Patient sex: F
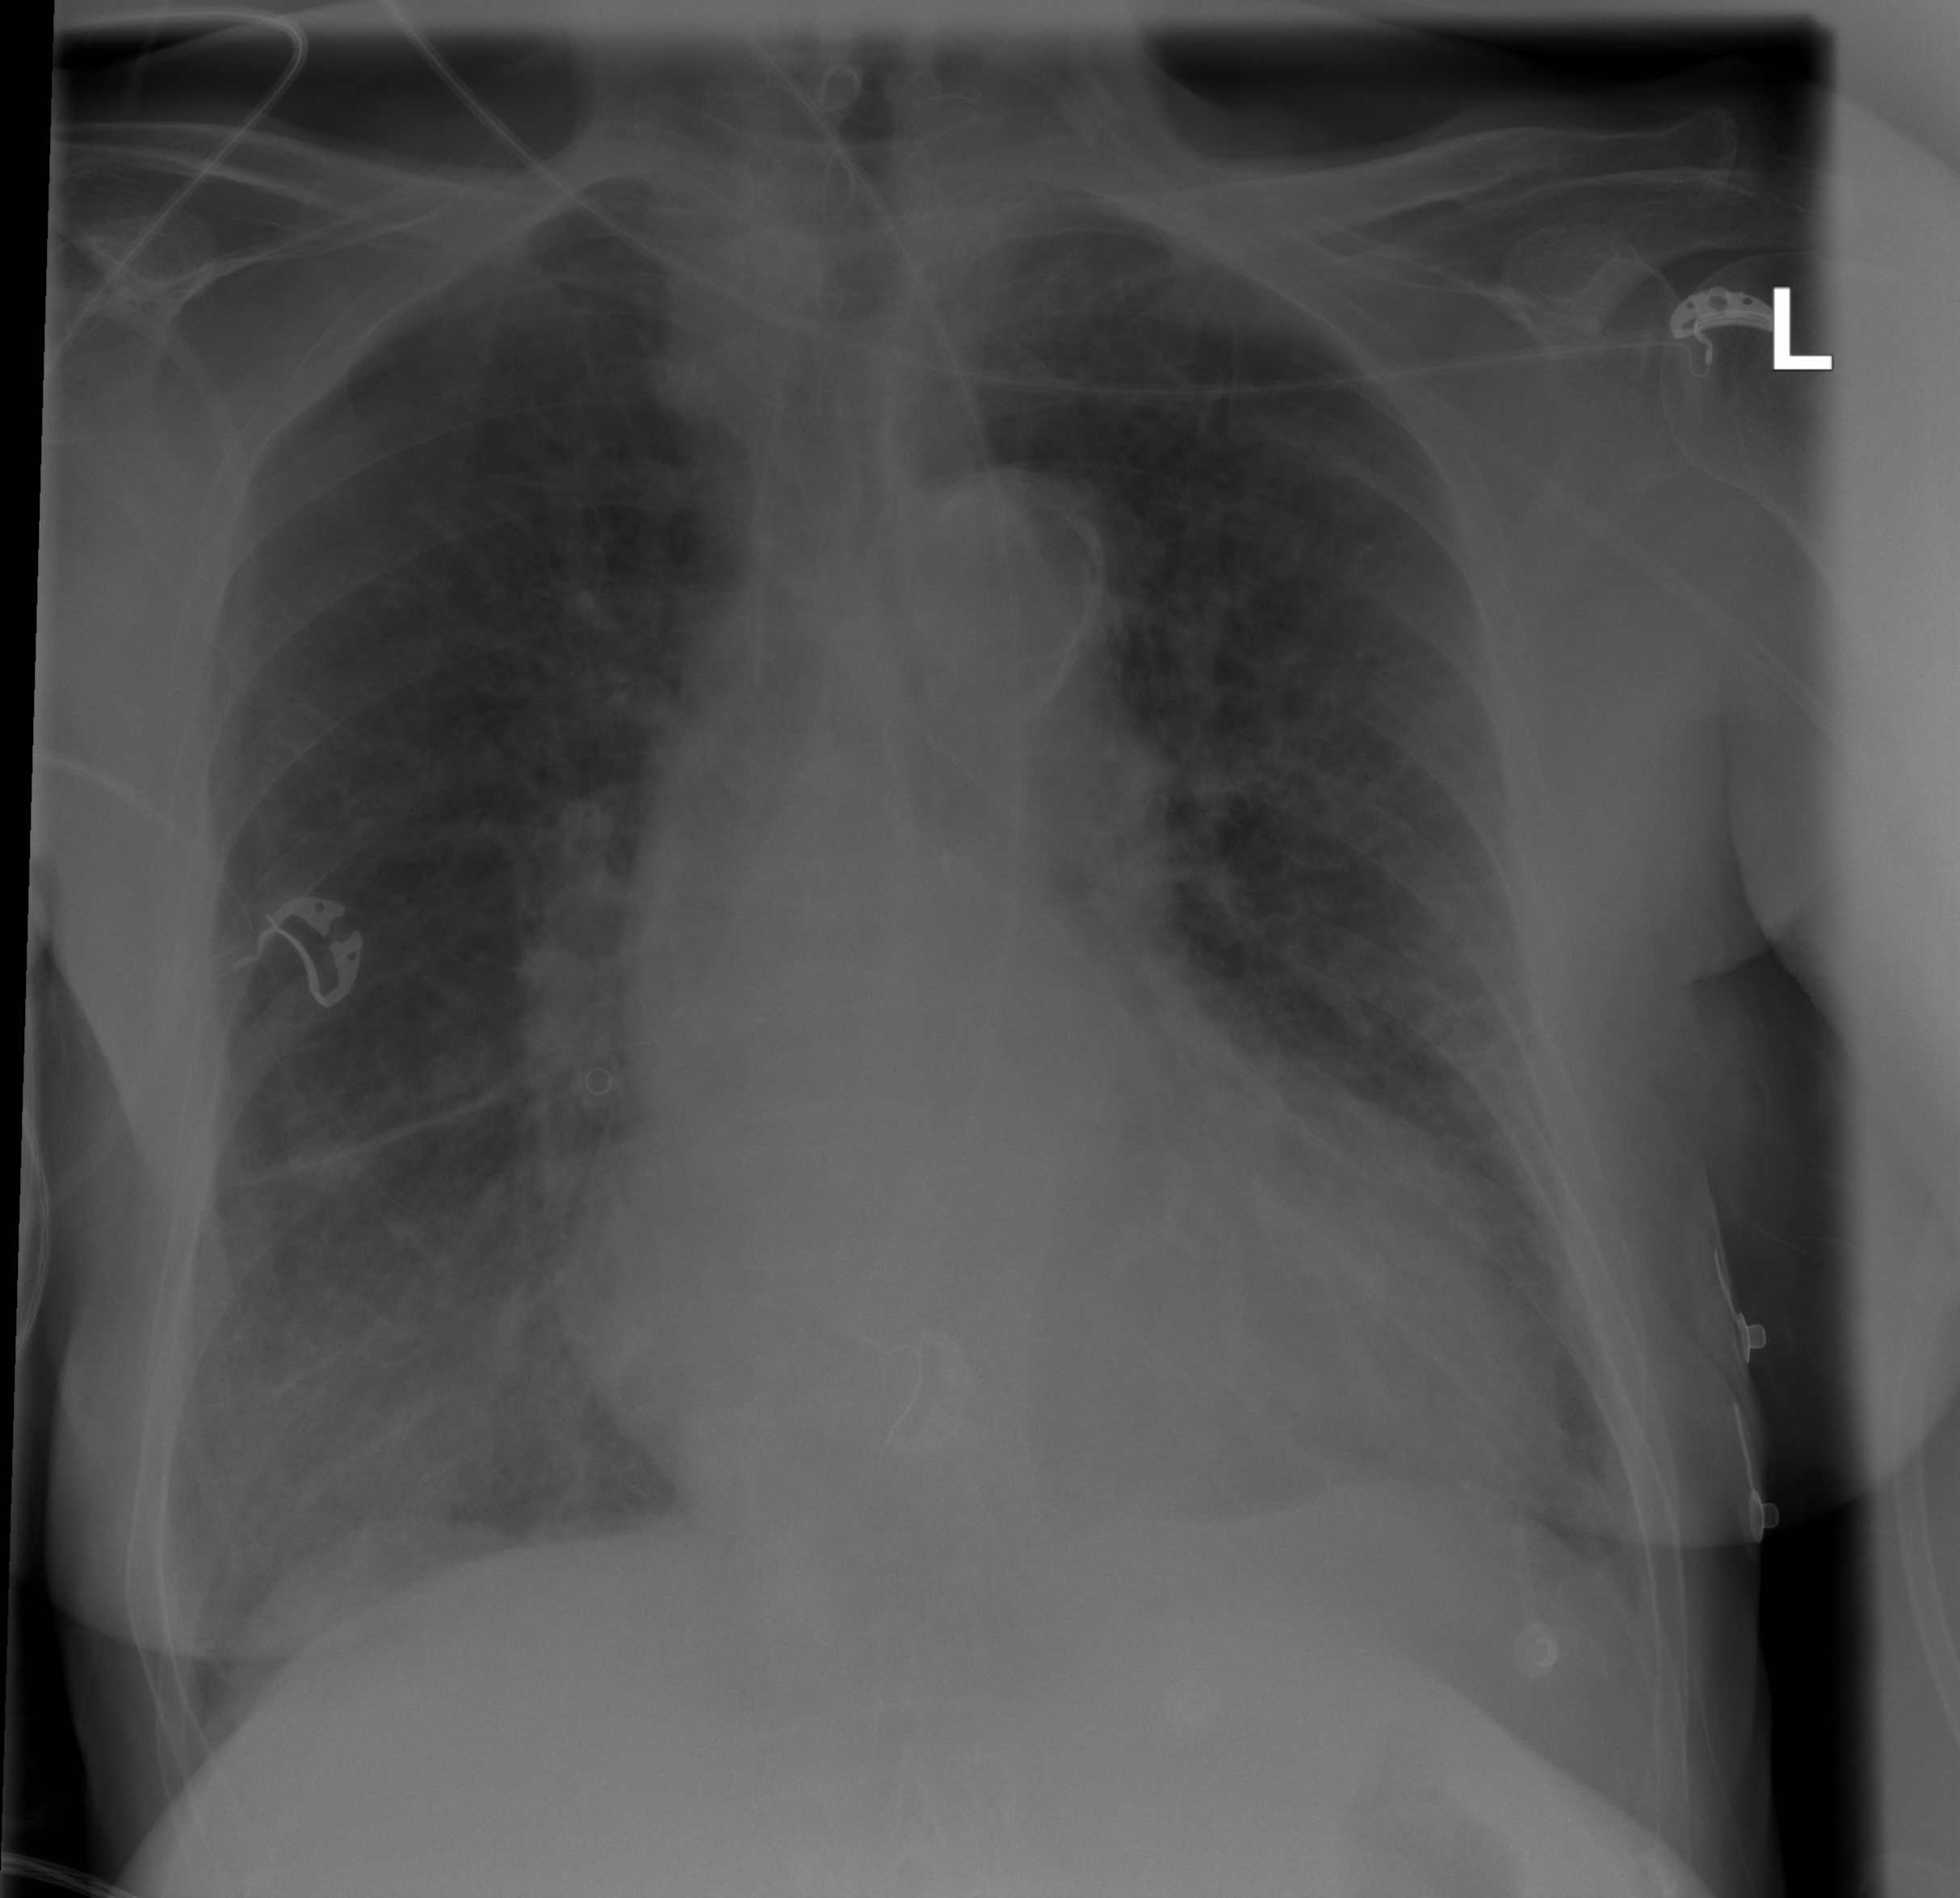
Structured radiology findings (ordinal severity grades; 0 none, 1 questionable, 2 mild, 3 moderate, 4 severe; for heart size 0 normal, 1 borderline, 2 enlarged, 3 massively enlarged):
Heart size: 2
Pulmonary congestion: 1
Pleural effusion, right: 1
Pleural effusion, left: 1
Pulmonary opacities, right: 2
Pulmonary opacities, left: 0
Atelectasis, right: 0
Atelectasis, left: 0